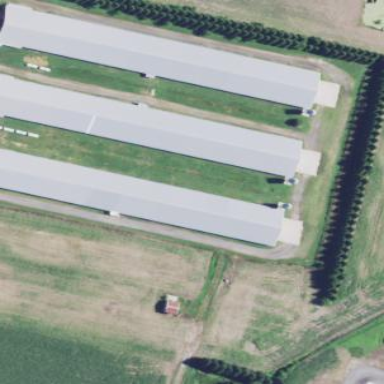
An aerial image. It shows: Farm auxiliary building.